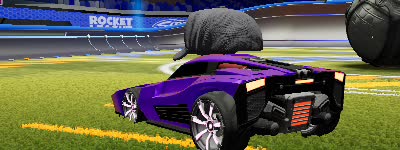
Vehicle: breakout